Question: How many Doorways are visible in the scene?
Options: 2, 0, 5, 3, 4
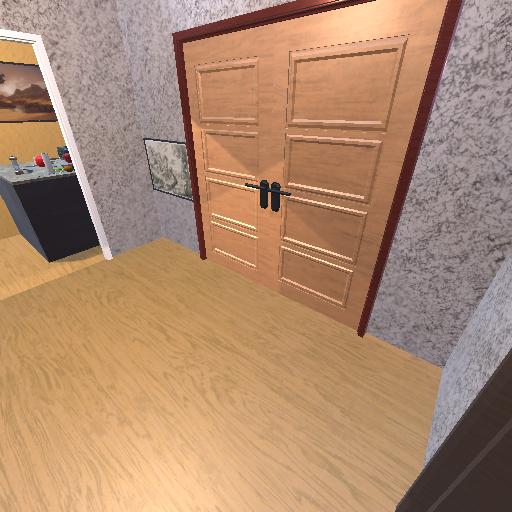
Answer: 2